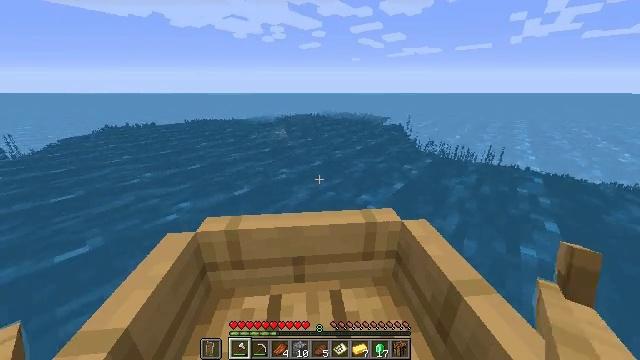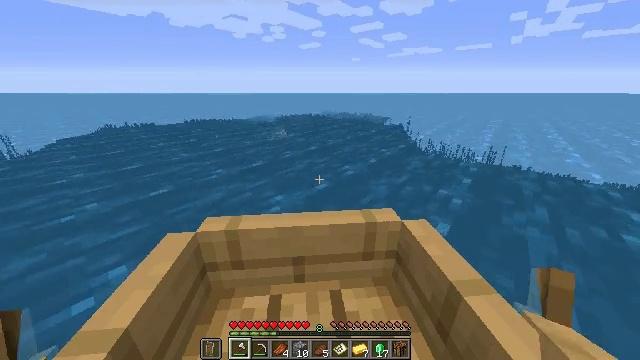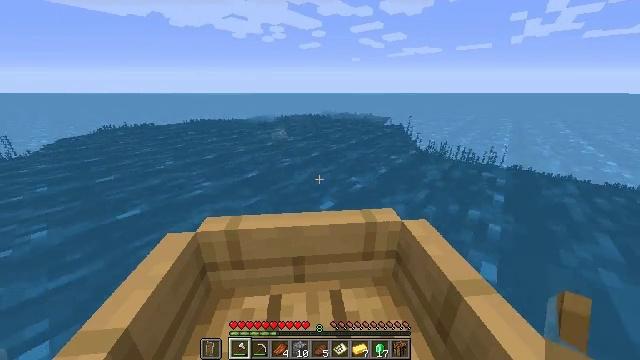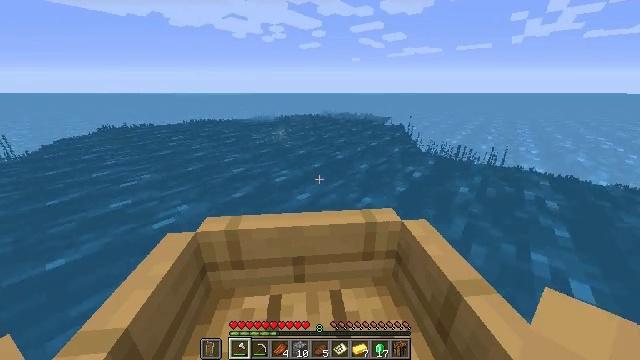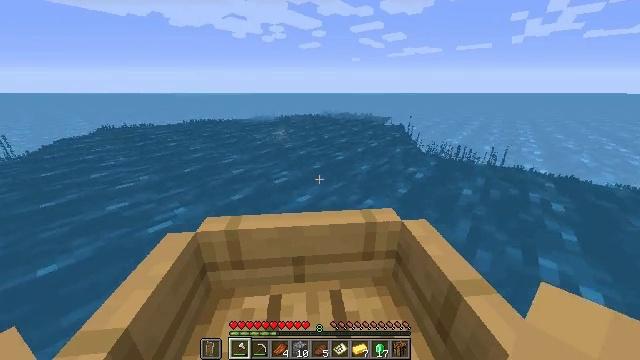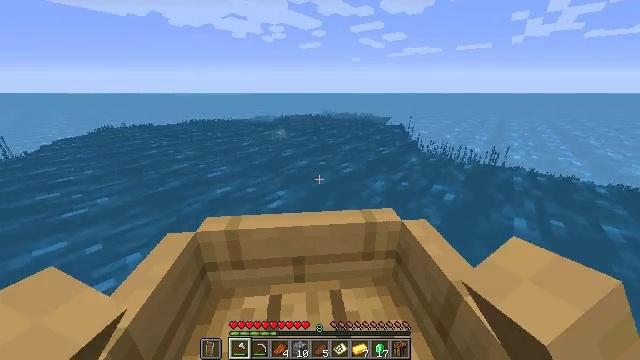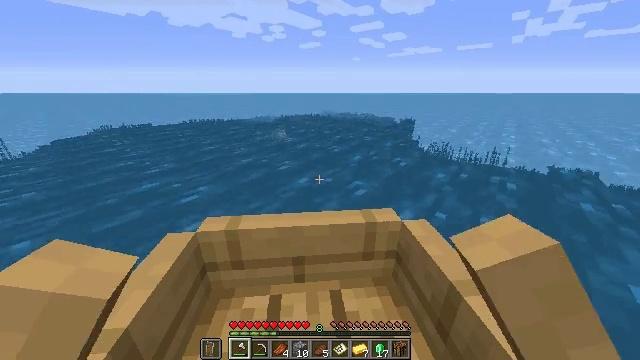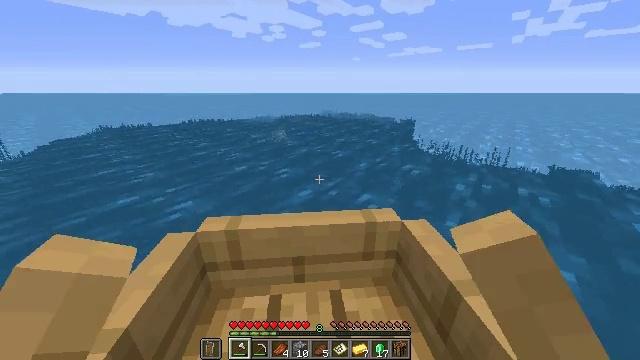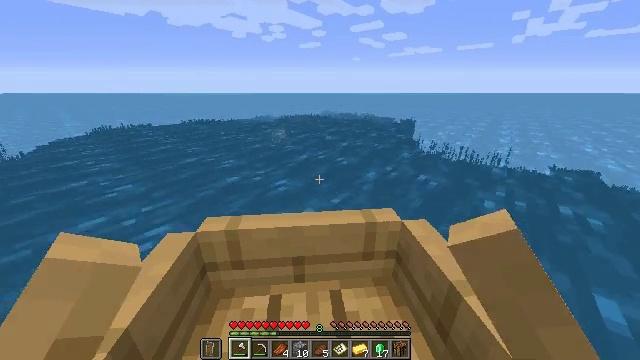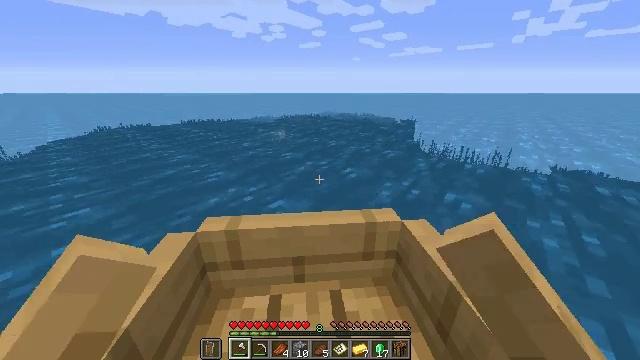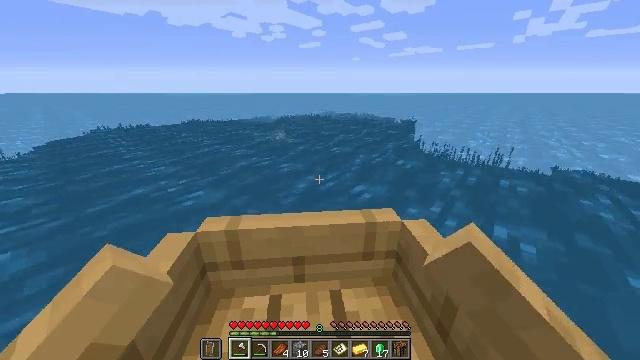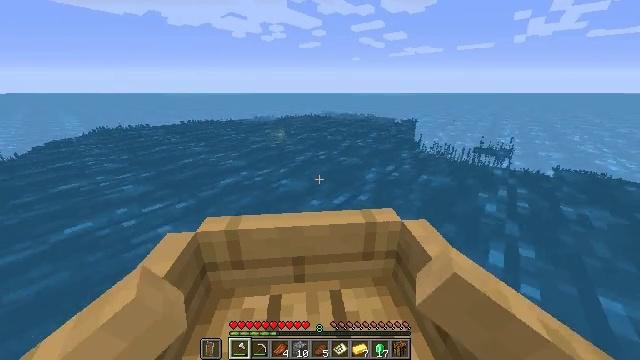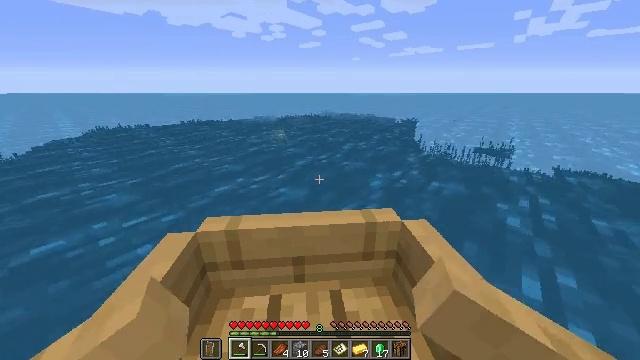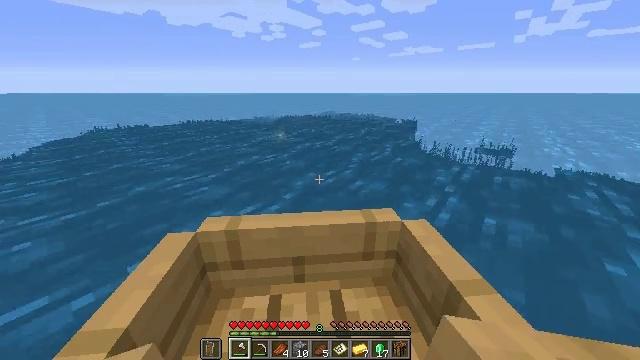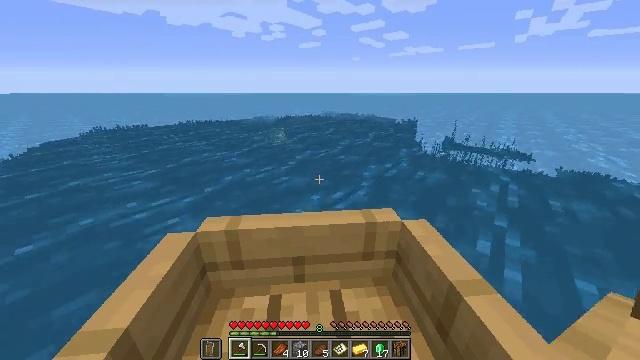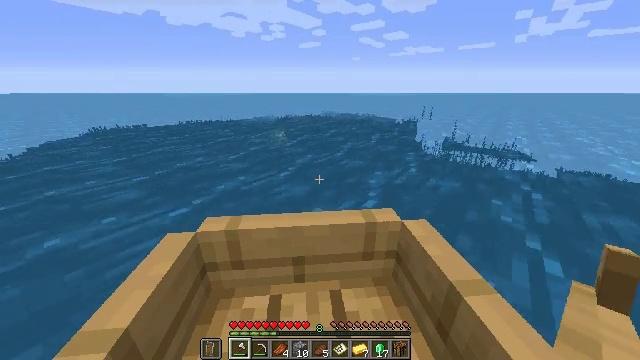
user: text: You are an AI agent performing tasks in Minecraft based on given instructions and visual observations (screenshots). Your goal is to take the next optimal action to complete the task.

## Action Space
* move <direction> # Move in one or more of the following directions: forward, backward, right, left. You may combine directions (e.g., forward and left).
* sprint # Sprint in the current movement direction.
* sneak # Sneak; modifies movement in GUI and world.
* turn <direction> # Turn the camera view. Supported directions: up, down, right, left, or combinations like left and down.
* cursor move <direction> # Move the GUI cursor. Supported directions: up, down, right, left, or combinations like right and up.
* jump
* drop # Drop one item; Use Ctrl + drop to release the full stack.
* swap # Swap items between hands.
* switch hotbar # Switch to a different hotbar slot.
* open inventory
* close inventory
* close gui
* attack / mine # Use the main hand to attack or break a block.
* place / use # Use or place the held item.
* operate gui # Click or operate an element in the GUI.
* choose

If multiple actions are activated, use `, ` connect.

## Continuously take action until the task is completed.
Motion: motion action
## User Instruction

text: Remove a filled map from the inventory.
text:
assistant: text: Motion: move forward, sprint
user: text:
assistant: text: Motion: move forward, sprint
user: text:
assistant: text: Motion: move forward, sprint
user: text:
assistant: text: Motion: move forward, sprint
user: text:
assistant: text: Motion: move forward, sprint
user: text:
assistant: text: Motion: move forward, sprint
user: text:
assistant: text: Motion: move forward, sprint
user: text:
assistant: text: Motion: move forward, sprint
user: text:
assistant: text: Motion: move forward, sprint
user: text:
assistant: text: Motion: move forward, sprint
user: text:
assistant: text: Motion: move forward, sprint
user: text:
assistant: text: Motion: move forward, sprint
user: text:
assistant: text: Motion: move forward, sprint
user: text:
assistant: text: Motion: move forward, sprint
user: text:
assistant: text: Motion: move forward, sprint
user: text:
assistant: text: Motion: move forward, sprint
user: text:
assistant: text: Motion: move forward, sprint
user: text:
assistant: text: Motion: move forward, sprint
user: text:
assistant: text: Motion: move forward, sprint
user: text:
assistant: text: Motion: move forward, sprint
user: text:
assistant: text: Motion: move forward, sprint
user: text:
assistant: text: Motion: move forward, sprint
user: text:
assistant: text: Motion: move forward, sprint
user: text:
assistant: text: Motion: move forward, sprint
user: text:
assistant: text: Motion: move forward, sprint
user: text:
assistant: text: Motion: move forward, sprint
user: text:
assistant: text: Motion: move forward, sprint, turn left
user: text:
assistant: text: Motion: move forward, sprint, turn left
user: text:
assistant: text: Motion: move forward, sprint
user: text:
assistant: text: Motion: move forward, sprint